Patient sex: M
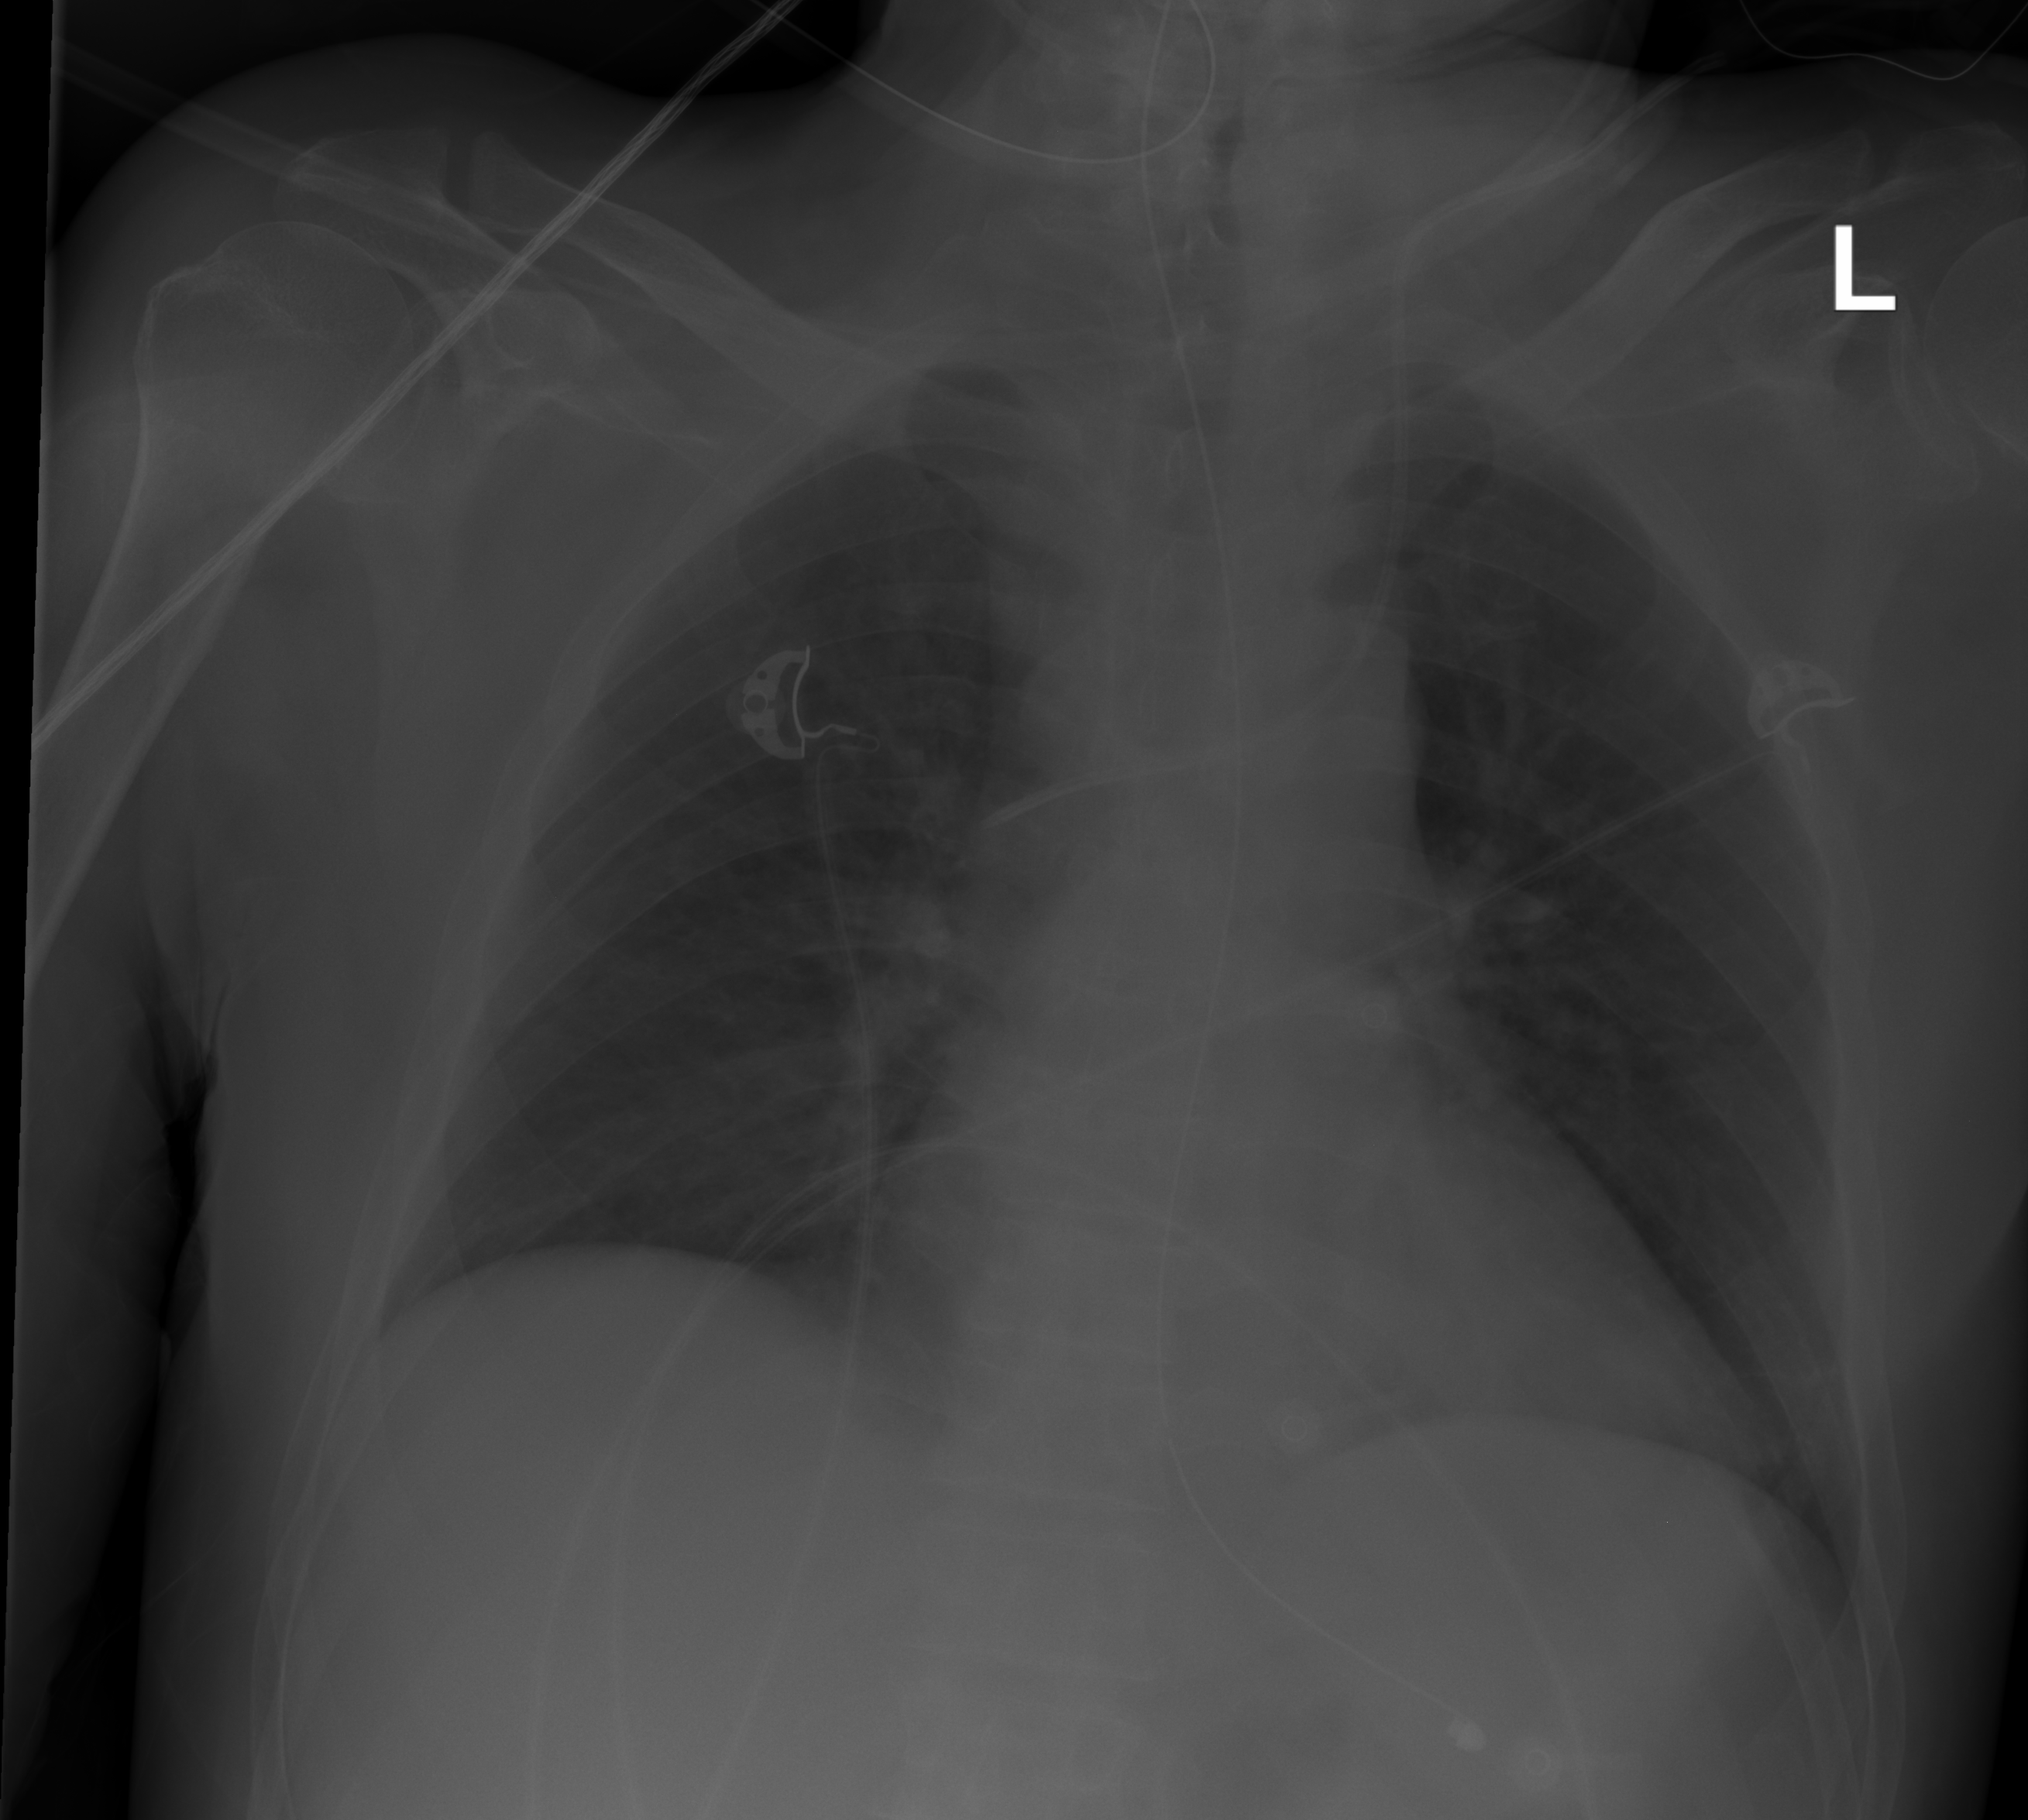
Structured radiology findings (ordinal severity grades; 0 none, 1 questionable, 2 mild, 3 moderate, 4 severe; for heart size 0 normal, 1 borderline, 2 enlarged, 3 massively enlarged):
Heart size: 0
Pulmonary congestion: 2
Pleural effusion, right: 0
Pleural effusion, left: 0
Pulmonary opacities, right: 0
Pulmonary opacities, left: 0
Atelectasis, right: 0
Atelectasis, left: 0